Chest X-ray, PA view. Patient: 46 years old, sex F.
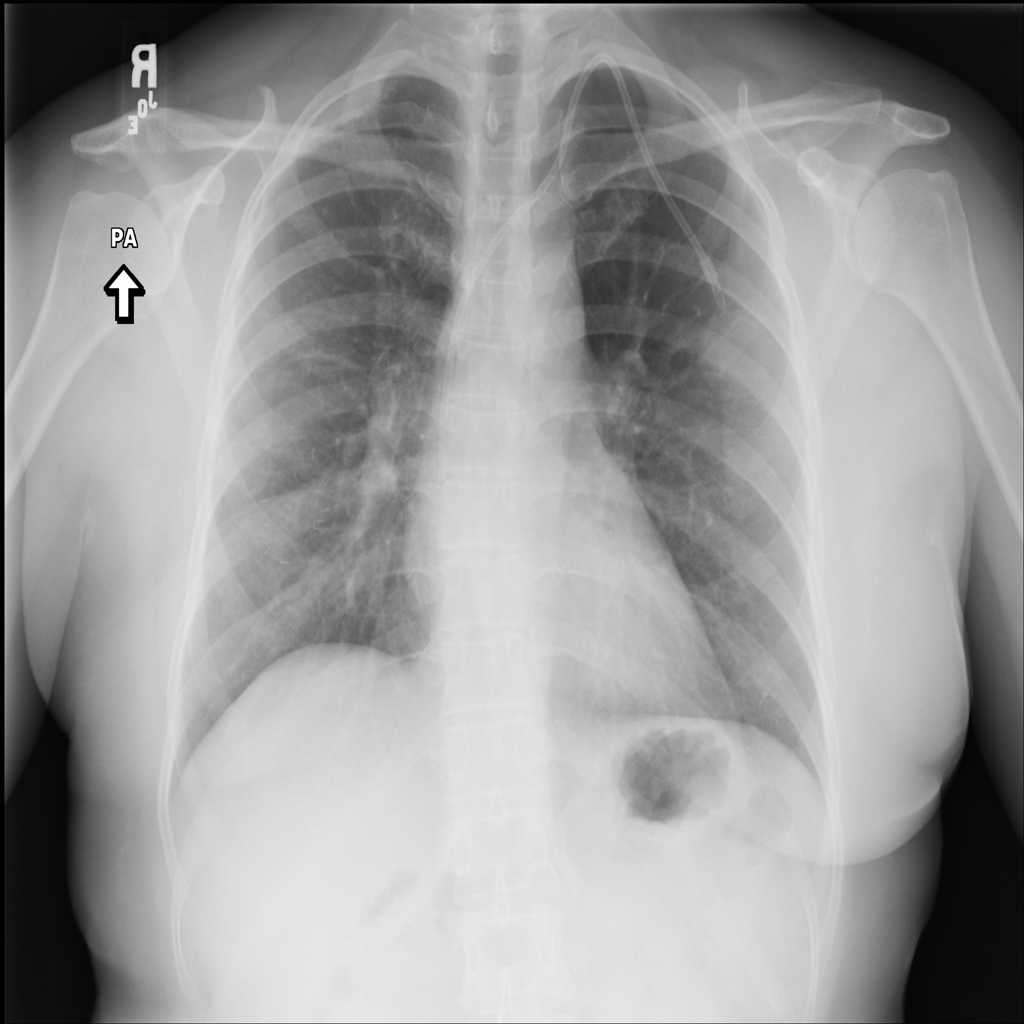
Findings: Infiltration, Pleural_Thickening